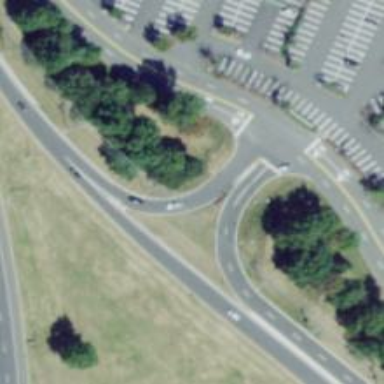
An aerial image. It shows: Motor sport area connected to trunk link highway.